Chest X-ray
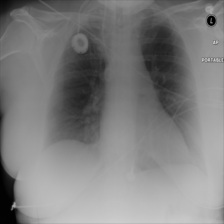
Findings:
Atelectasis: negative
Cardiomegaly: negative
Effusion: negative
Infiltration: negative
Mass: negative
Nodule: negative
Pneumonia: negative
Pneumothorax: negative
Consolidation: negative
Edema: negative
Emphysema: negative
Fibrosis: negative
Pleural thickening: negative
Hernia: negative